Question: My page has a chart that is set up to display data that is coming from a SqlDataSource.
There is a TreeView which contains a list of datapoints that I want to be able to add to the chart as different series. The user selects which item they wish to add by clicking a checkbox in the treeview for that node and then clicks an update button to refresh the chart.
Each node's value is set to a column name in the table.
If there is only one point selected on the treeview the data comes across as a series on the chart with no problem when the update button is clicked.
If multiple items in the treeview are selected an ASP.NET error page appears when clicking the button stating that a column name 'XXXX' was not found where 'XXXX' is the node.Value of the highest item in the tree that was checked.
For example an error saying that "Column with name 'X1' was not found" would show up when using the following selection:

If just 'X1' is checked the data shows up on the chart.
'''
public void UpdateChart(Object sender, EventArgs e)
{
if (TagTreeView.CheckedNodes.Count > 0)
{
foreach (TreeNode node in TagTreeView.CheckedNodes)
{
// Add a series to the chart
Series series = new Series();
series=Chart1.Series.Add("Series"+node.Value);
series.ChartArea = "ChartArea1";
series.ChartType = (SeriesChartType)Enum.Parse(typeof(SeriesChartType), charts[1], true);
// create a datasource, add it to the page,
SqlDataSource sqlDataSource = new SqlDataSource();
sqlDataSource.ID = "SQLDataSource"+node.Value;
sqlDataSource.ConnectionString = ConfigurationManager.ConnectionStrings["HistoricalDataConnectionString"].ConnectionString;
if (node.Depth > 1)
{
if (node.Parent.Text.Contains("AAA"))
{
MessageBox.Show(node.Value);
sqlDataSource.SelectCommand = "SELECT (Date + CONVERT(datetime,Time)) As TimeStamp, " + node.Value + " FROM AAA ORDER BY TimeStamp";
}
this.Page.Controls.Add(sqlDataSource);
Chart1.DataSourceID = "SQLDataSource"+node.Value;
Chart1.Series["Series" + node.Value].XValueMember = "TimeStamp";
Chart1.Series["Series" + node.Value].YValueMembers = node.Value;
Chart1.DataBind();
}
}
}
}
'''
Is there a way to take each selected item in the TreeView and use the node.value to build a query to add an additional series to the chart? I have done a little bit of work to see if putting the SqlDatasource and Series objects into an array and looping through that but it doesn't seem to be taking me anywhere.
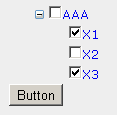
Answer: To get this to work correctly all of the datapoints that will be added to the chart need to be included in the select statement for the sqlDataSource:
'''
sqlDataSource.SelectCommand = "SELECT (Date + CONVERT(datetime,Time)) As TimeStamp, X1, X2, X3 FROM AAA ORDER BY TimeStamp";
'''